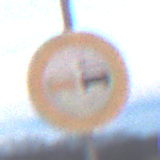
Verkehrszeichen: Ueberholverbot
Umgebung: Outdoor, Nature
Tageszeit: SunriseSunset
Wetter: PartlyCloudy
Licht: Natural
Jahreszeit: NotSpecified
Kontrast: LowContrast